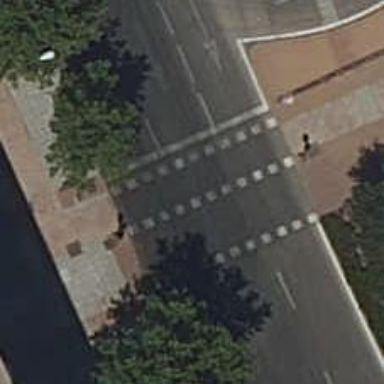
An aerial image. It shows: Zebra crossing with traffic signals.